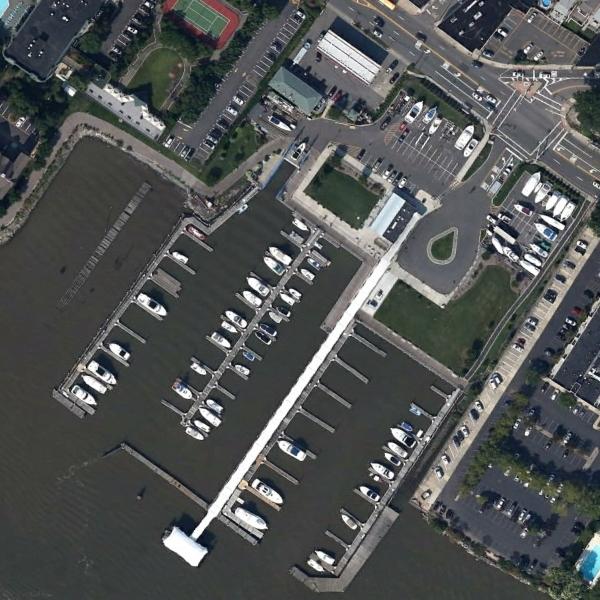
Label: Port